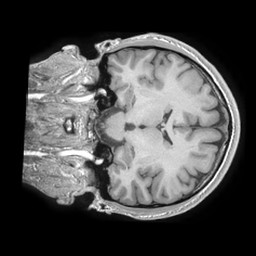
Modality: T1w
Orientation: coronal
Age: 29
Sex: male
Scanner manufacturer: ge
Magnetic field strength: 3 T
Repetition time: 0.007248 s
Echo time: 0.002796 s